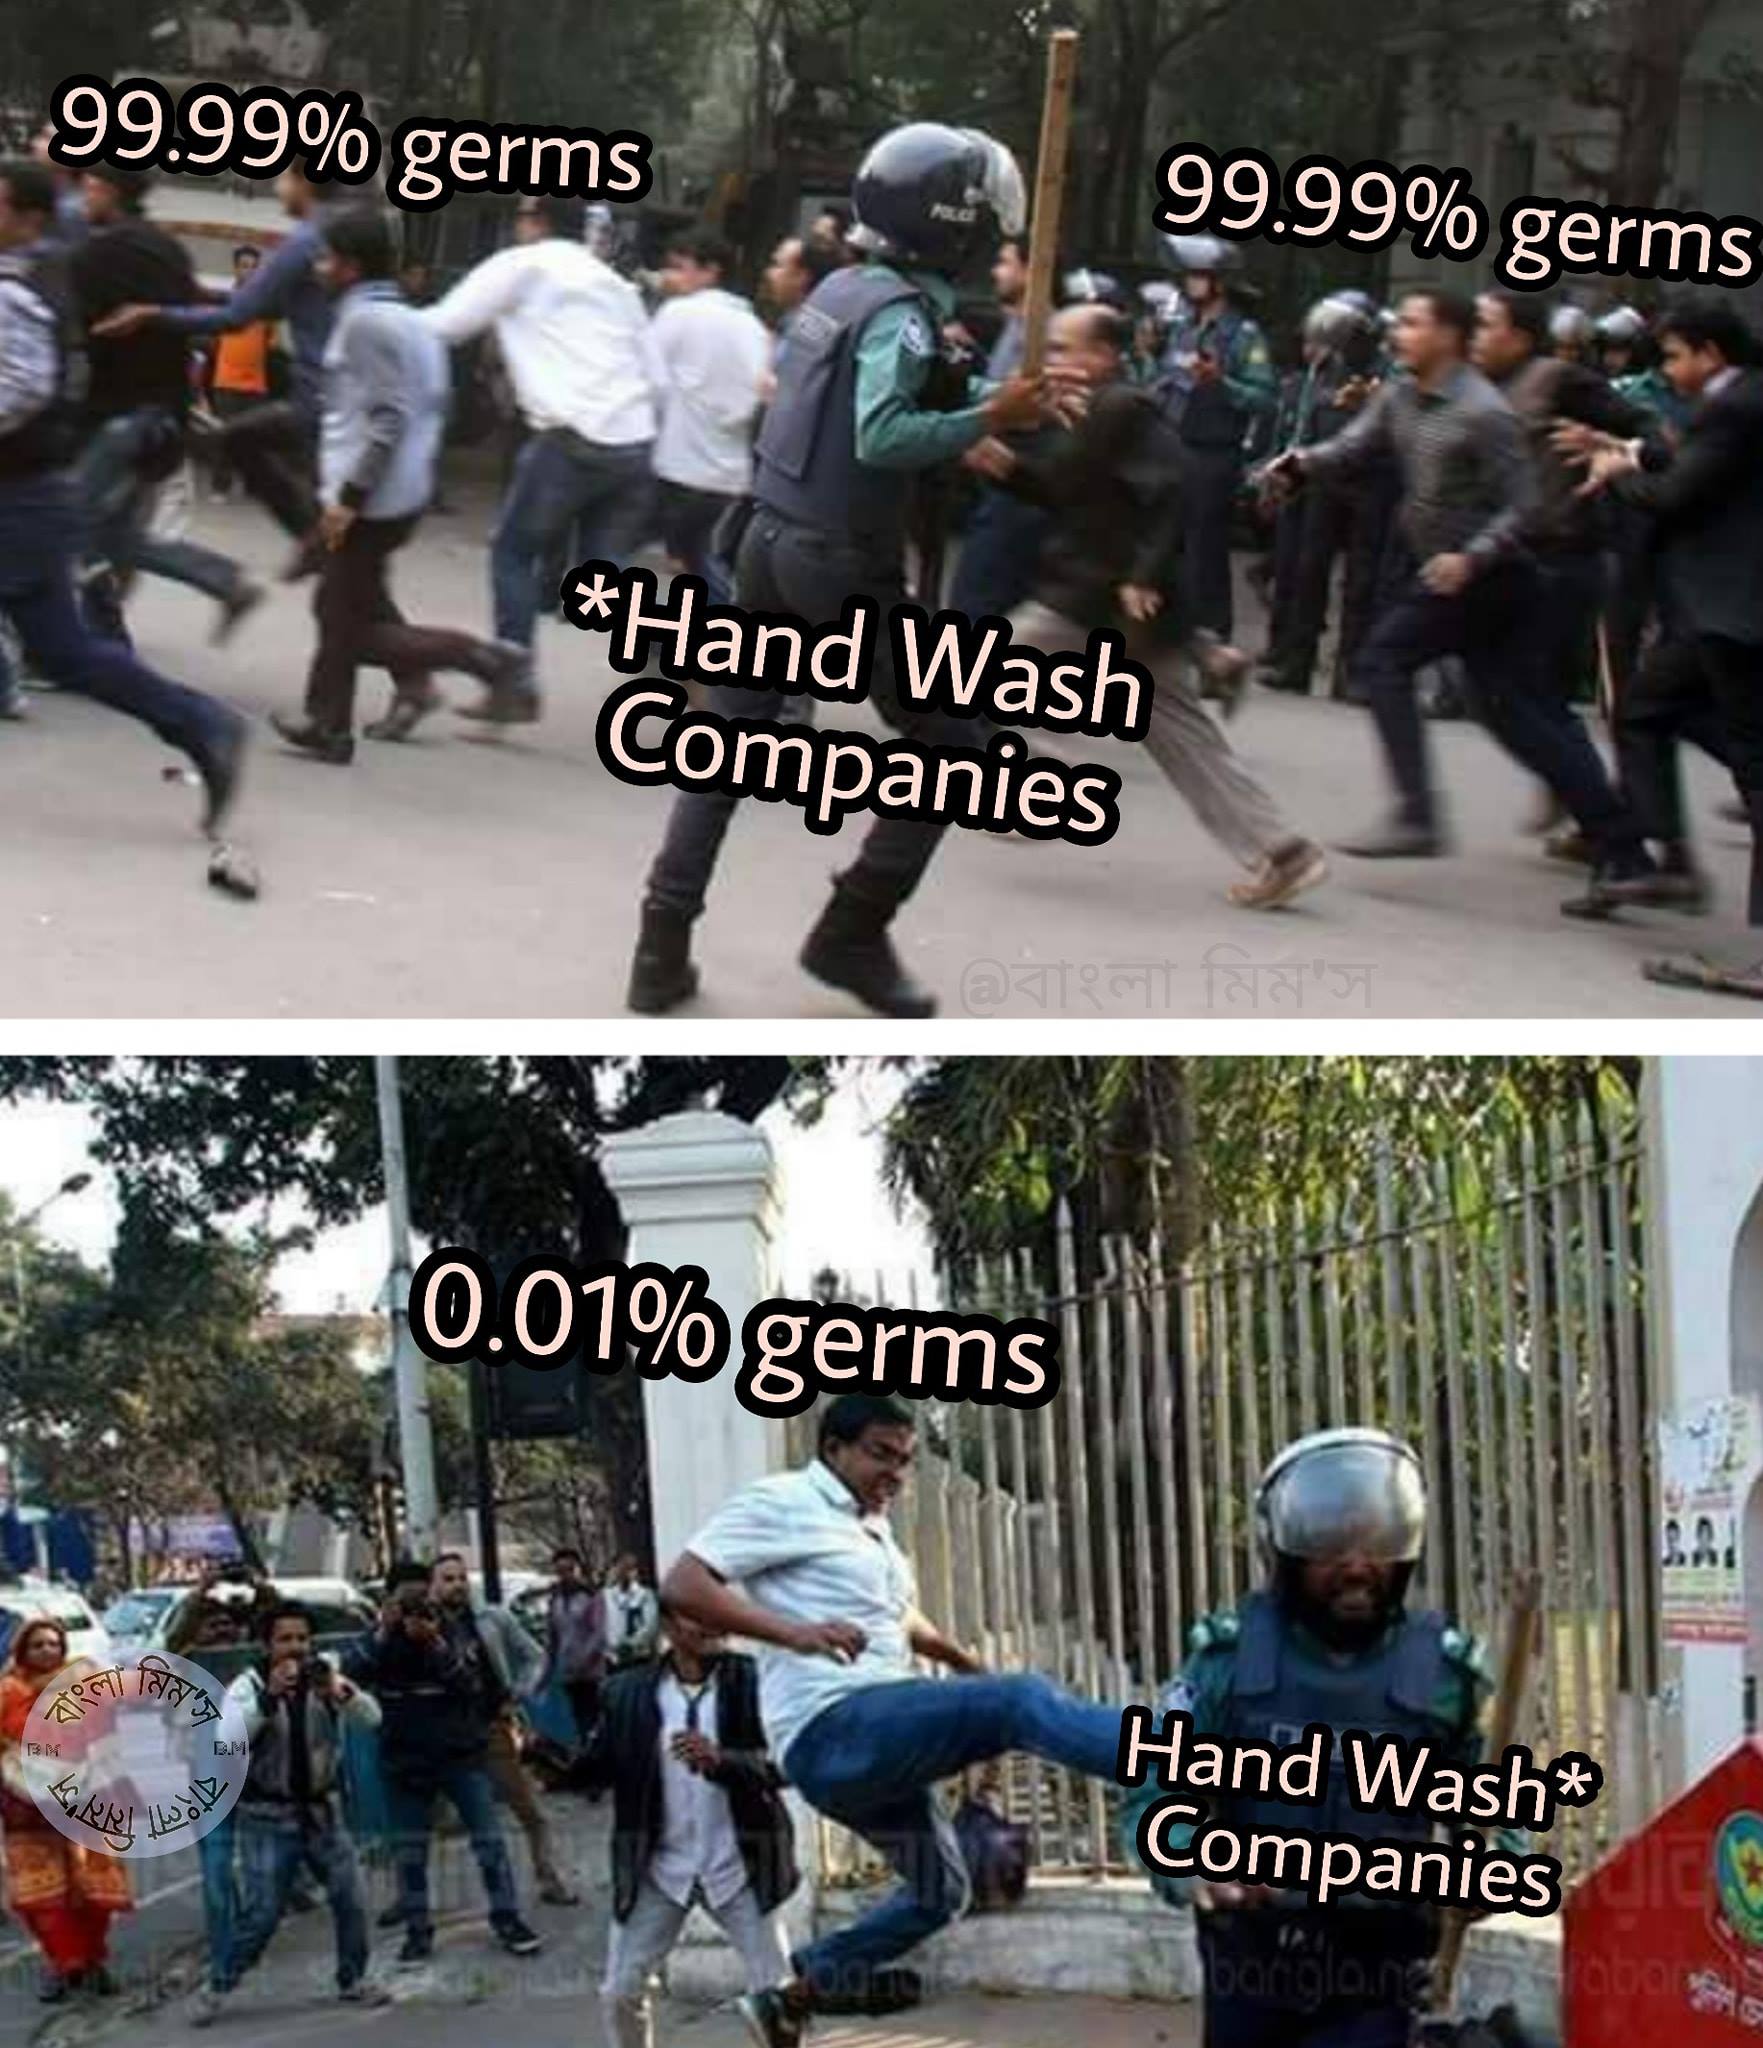
Caption: 99.99% germs       99.99% germs    *Hand Wash Companies      0.01% germs     Hand Wash* Companies
Label: hate